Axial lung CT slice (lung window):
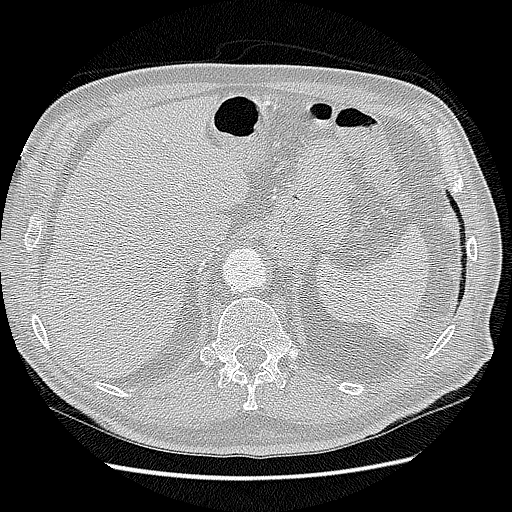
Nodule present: no